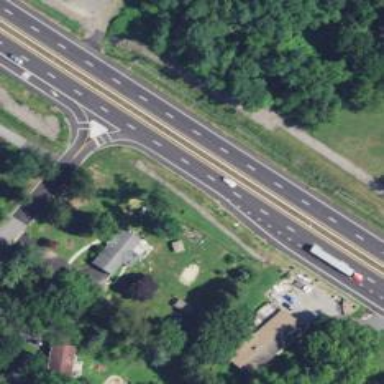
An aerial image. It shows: Asphalt road classified as trunk highway.